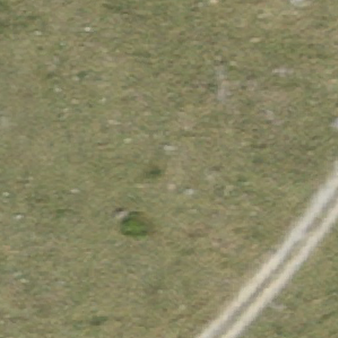
Label: other